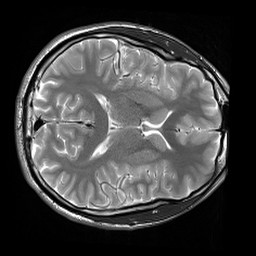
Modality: T2w
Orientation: axial
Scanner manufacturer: siemens
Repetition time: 3.9 s
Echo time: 0.076 s